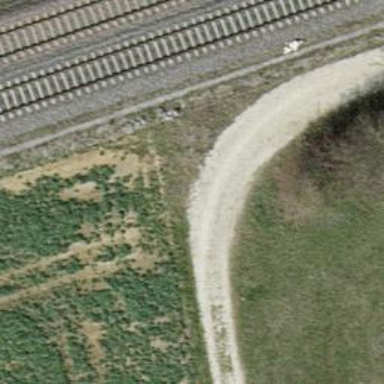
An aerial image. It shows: Gravel track with Grade 3 quality.